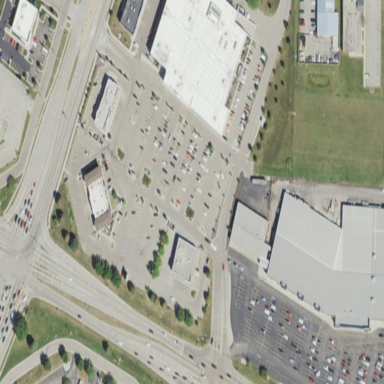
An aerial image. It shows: Building that houses supermarket.